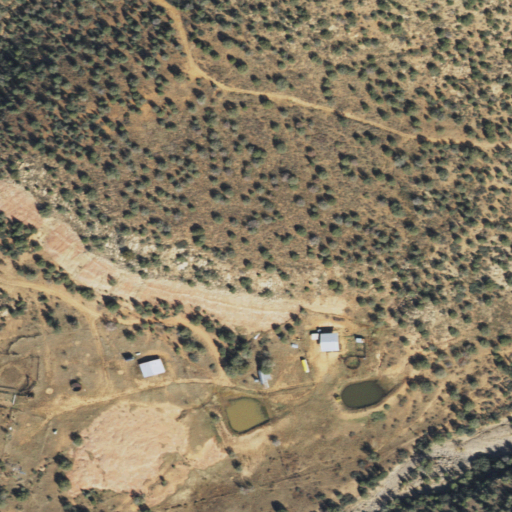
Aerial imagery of plain(s) in Arizona named Sand Flat containing shrub, open development, and evergreen forest